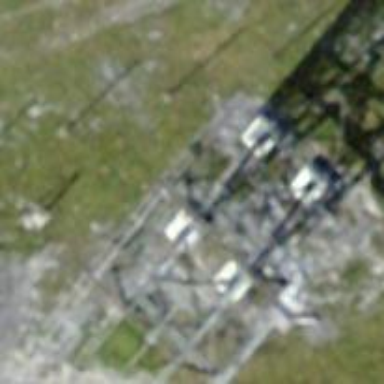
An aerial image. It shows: Pylon for aerialway.